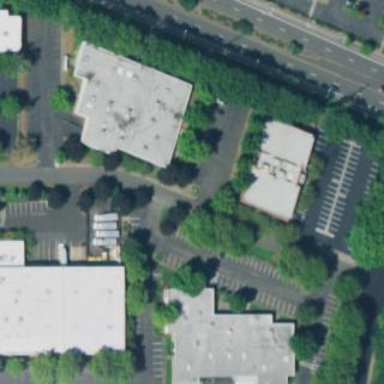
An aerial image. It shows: Commercial area.